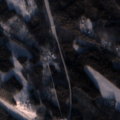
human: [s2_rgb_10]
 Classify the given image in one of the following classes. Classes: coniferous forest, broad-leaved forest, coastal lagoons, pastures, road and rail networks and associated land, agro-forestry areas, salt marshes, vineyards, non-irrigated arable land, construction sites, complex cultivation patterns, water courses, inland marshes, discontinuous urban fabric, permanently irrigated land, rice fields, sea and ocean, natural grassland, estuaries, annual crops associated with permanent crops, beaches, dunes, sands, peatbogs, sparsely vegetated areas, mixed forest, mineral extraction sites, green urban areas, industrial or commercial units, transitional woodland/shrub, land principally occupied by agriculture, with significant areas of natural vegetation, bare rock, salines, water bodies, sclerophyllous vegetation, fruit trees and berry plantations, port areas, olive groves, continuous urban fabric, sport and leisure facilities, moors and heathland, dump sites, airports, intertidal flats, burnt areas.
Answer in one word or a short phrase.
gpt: broad-leaved forest, coniferous forest, mixed forest